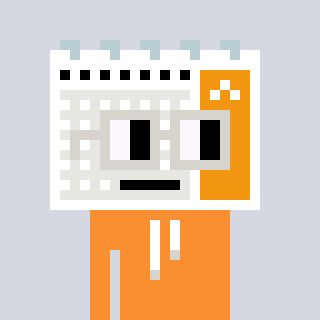
a pixel art character with square light gray glasses, a calendar-shaped head and a orange-colored body on a cool background